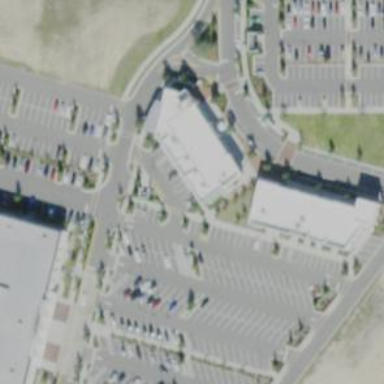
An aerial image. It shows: Retail building.